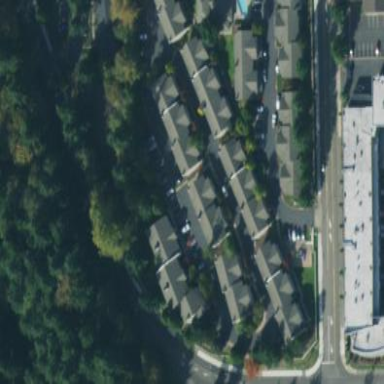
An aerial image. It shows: Residential neighbourhood.